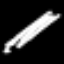
Label: pencil